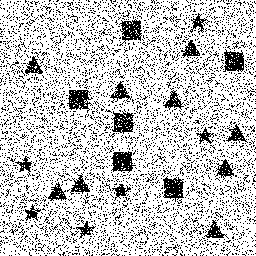
Squares: 6
Triangles: 9
Stars: 6
Total shapes: 21